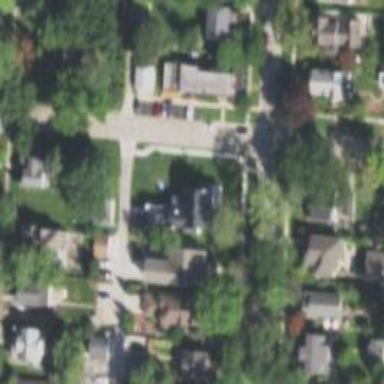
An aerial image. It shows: Residential road with asphalt surface and separate sidewalk.